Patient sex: M
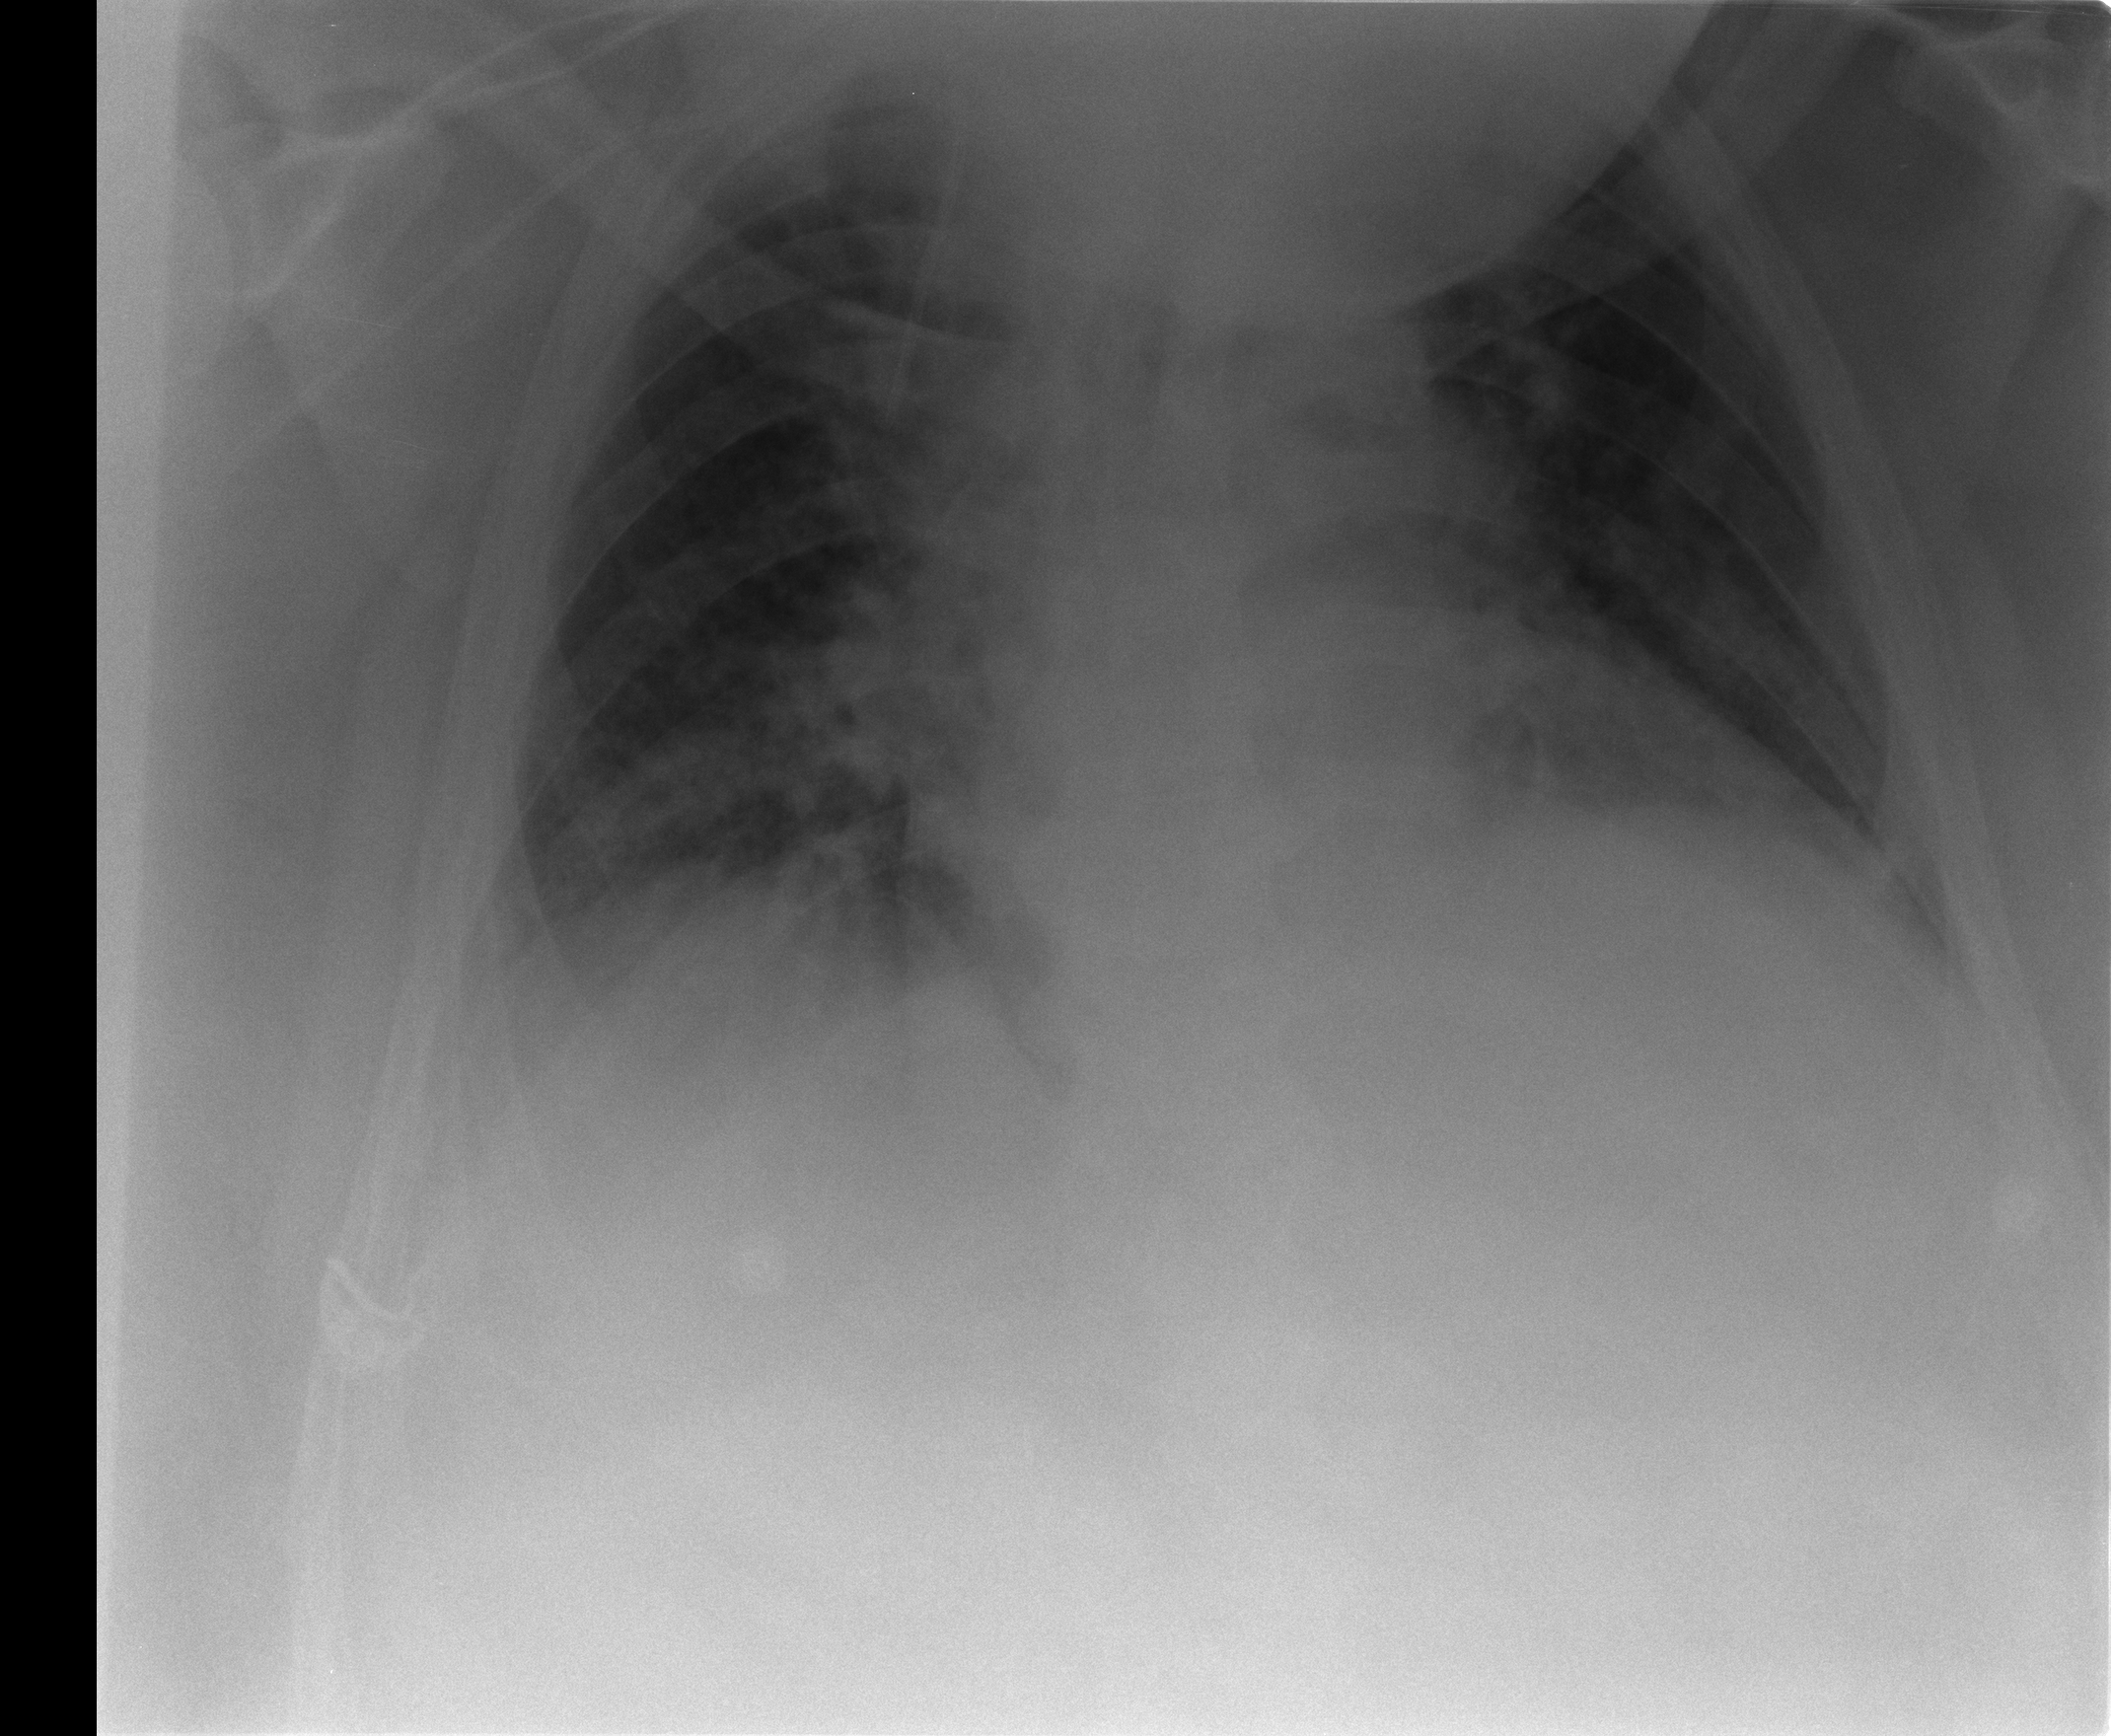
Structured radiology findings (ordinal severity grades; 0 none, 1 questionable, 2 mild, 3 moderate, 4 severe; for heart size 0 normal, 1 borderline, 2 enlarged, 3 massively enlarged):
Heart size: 2
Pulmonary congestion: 3
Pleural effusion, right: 2
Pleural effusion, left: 2
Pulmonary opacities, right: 3
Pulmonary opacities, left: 0
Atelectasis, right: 2
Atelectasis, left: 2